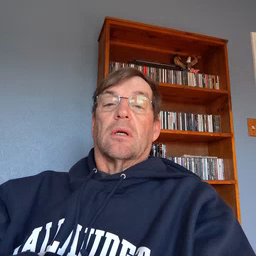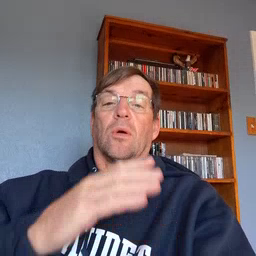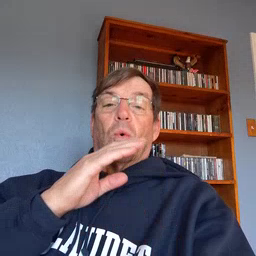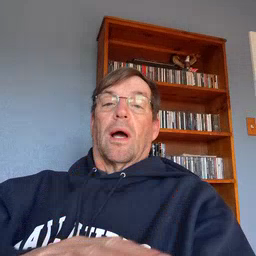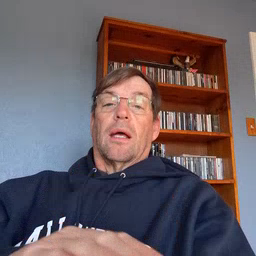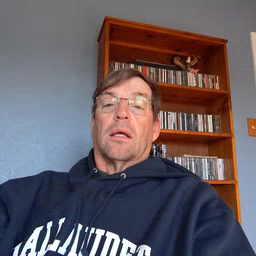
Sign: quiet